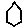
Label: hexagon